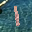
Label: 1